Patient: sex M, age 57
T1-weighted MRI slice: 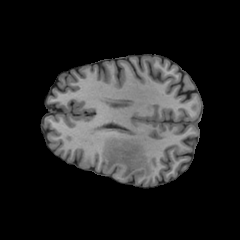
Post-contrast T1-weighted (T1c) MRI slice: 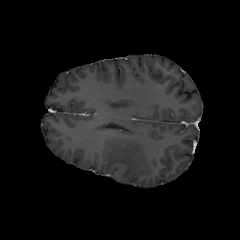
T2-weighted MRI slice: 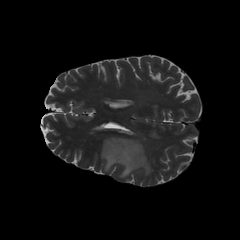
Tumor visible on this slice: yes
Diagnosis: Astrocytoma, IDH-wildtype
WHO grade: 2